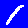
Digit: 1